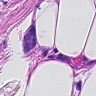
Metastatic tissue present: yes